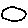
Label: circle